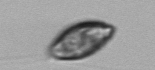
Label: flagellate